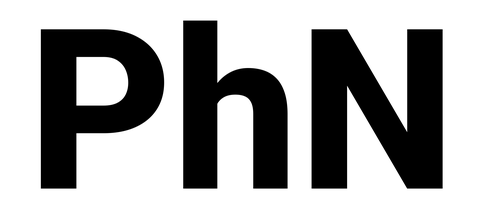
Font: Roboto_ExtraBold